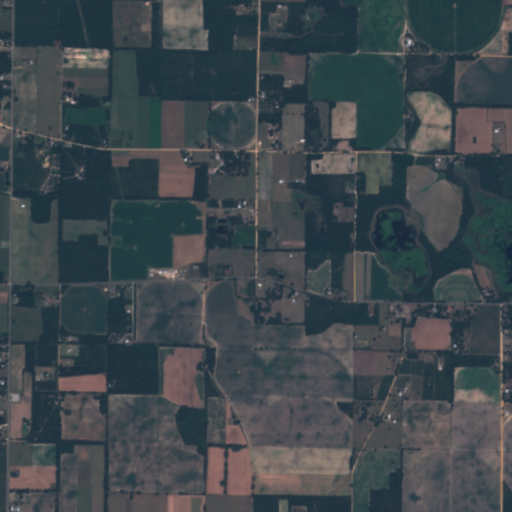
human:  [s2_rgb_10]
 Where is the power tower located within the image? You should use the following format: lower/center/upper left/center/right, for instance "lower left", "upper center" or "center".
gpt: There is no power tower in the image.